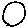
Label: circle